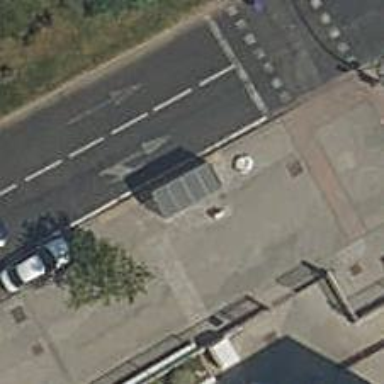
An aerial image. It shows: Bus stop with shelter. It is platform for public transport.